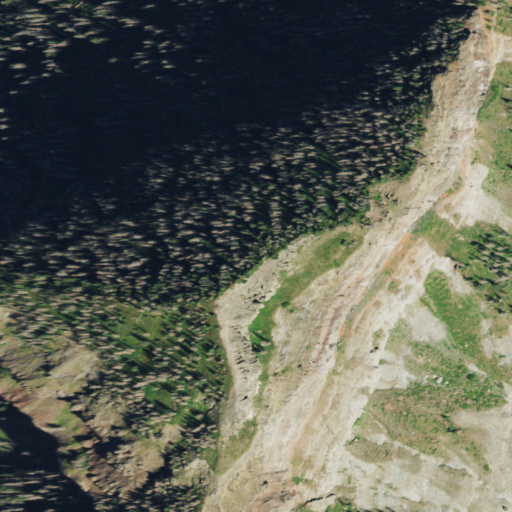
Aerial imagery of mountain in Colorado named Squaretop Mountain containing evergreen forest, grassland, barren land, and deciduous forest